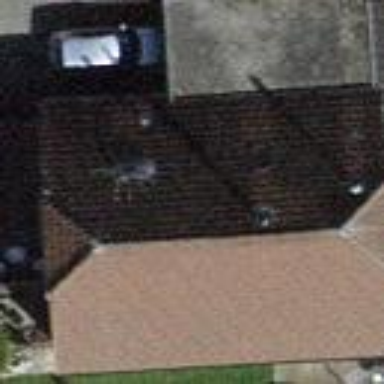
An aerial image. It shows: Building with tile roof.